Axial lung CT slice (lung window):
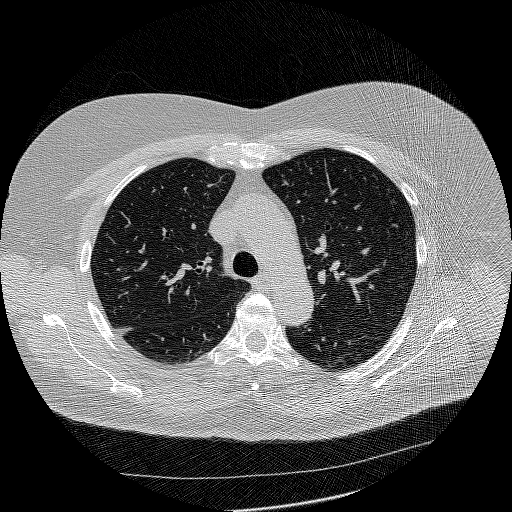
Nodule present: no